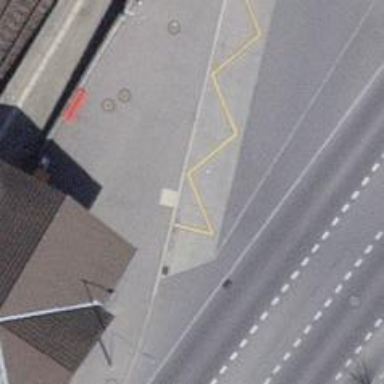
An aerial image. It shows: Asphalt platform for public transport.